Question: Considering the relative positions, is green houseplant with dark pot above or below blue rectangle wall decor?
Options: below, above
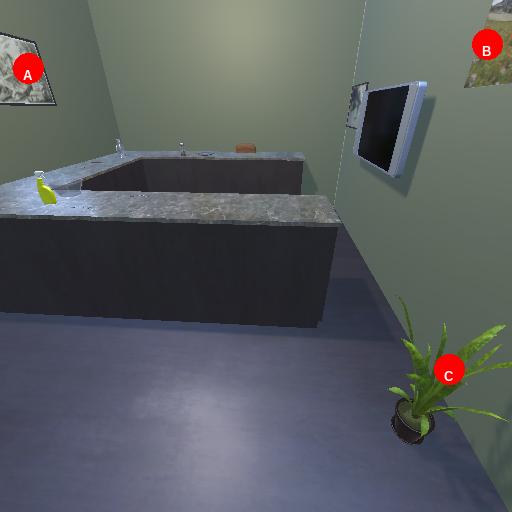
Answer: below